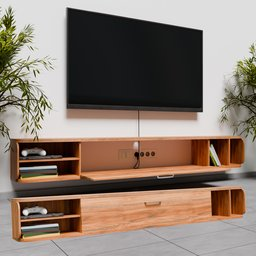
Label: furniture